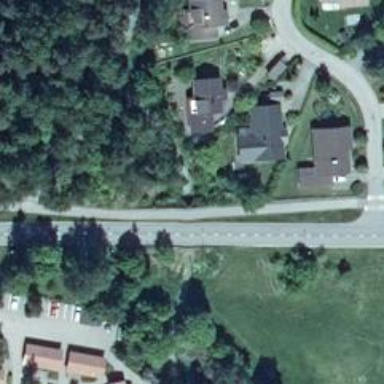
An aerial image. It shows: Cycleway.